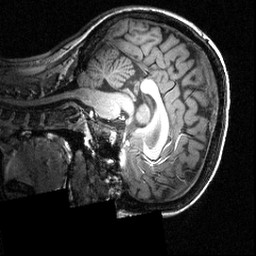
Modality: T1w
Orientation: sagittal
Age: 27
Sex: female
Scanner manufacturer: siemens
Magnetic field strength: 3.951 T
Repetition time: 1.5 s
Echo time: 0.00335 s